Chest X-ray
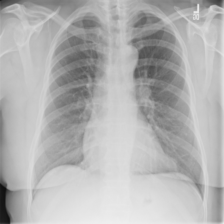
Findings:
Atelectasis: negative
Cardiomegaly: negative
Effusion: negative
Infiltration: negative
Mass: negative
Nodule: negative
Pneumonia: negative
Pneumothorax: negative
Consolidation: negative
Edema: negative
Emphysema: negative
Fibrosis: negative
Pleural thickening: negative
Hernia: negative